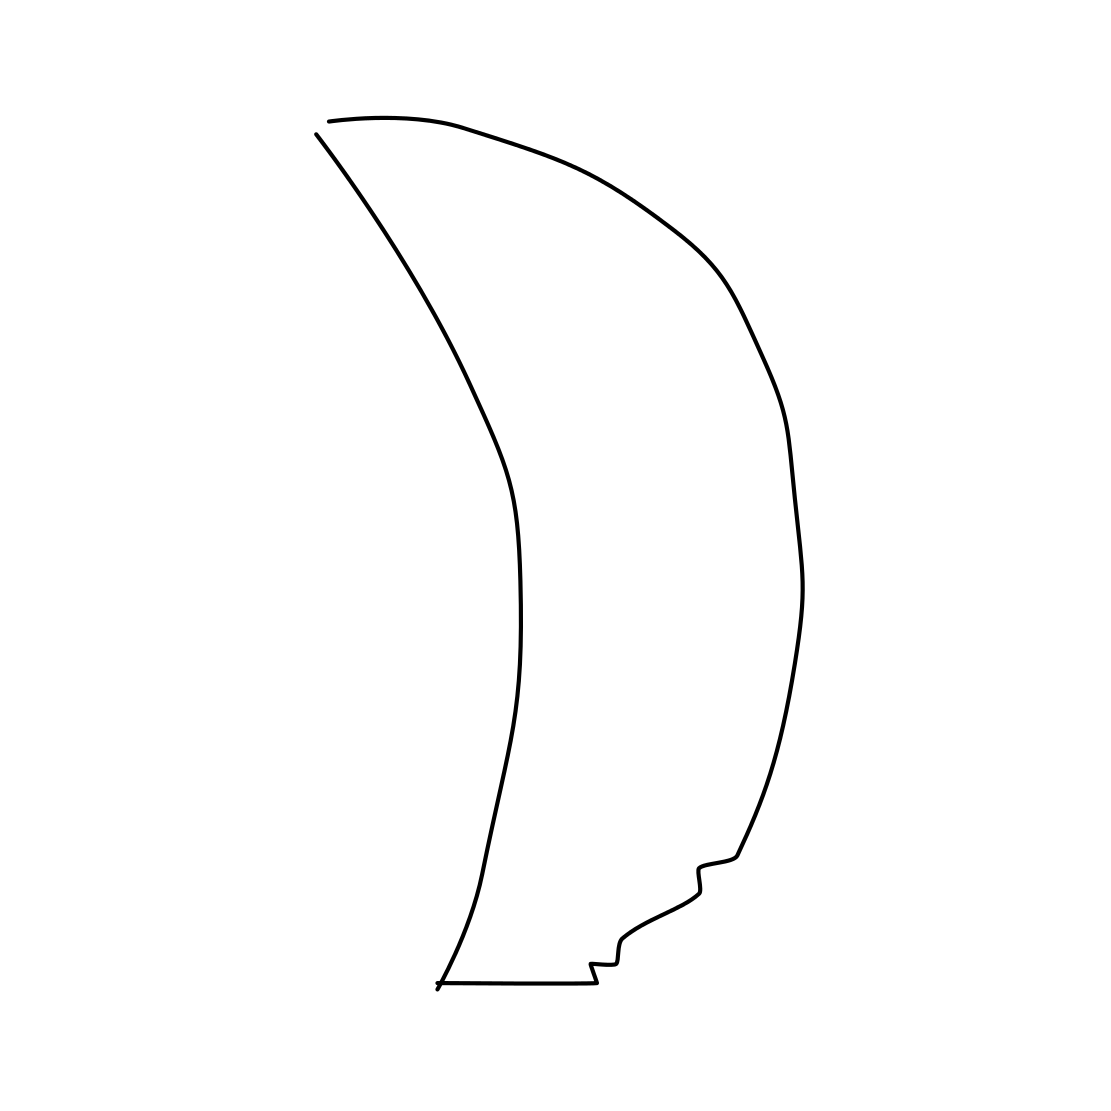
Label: moon